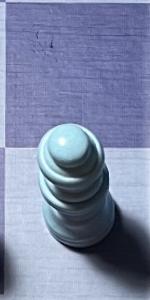
Label: Queen_White